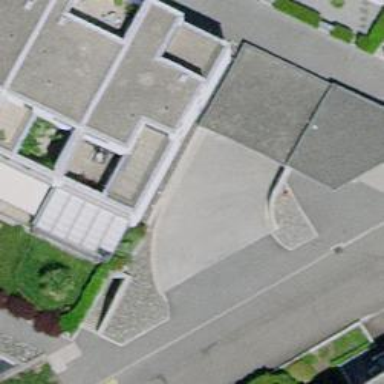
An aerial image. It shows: View of roof of building.